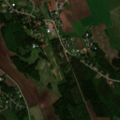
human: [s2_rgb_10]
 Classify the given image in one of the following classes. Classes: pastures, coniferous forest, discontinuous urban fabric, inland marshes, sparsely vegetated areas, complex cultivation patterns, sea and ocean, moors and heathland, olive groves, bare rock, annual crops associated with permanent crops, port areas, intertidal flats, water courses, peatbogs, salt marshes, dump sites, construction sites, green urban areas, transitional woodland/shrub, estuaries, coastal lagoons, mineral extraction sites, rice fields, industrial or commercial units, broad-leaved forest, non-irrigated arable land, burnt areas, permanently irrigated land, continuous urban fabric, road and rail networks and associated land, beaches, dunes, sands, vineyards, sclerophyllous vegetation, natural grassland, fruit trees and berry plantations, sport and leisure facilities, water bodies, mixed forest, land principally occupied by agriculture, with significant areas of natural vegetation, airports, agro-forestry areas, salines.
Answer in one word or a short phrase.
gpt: discontinuous urban fabric, non-irrigated arable land, land principally occupied by agriculture, with significant areas of natural vegetation, mixed forest